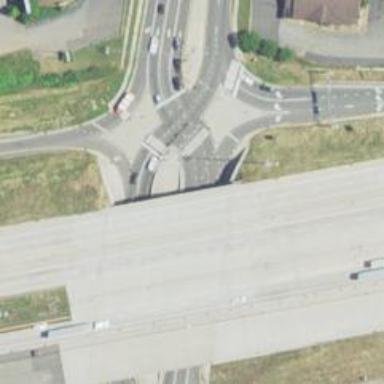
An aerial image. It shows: Motorway link at Diverging Diamond Interchange (DDI) junction.